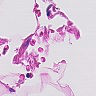
Metastatic tissue present: no